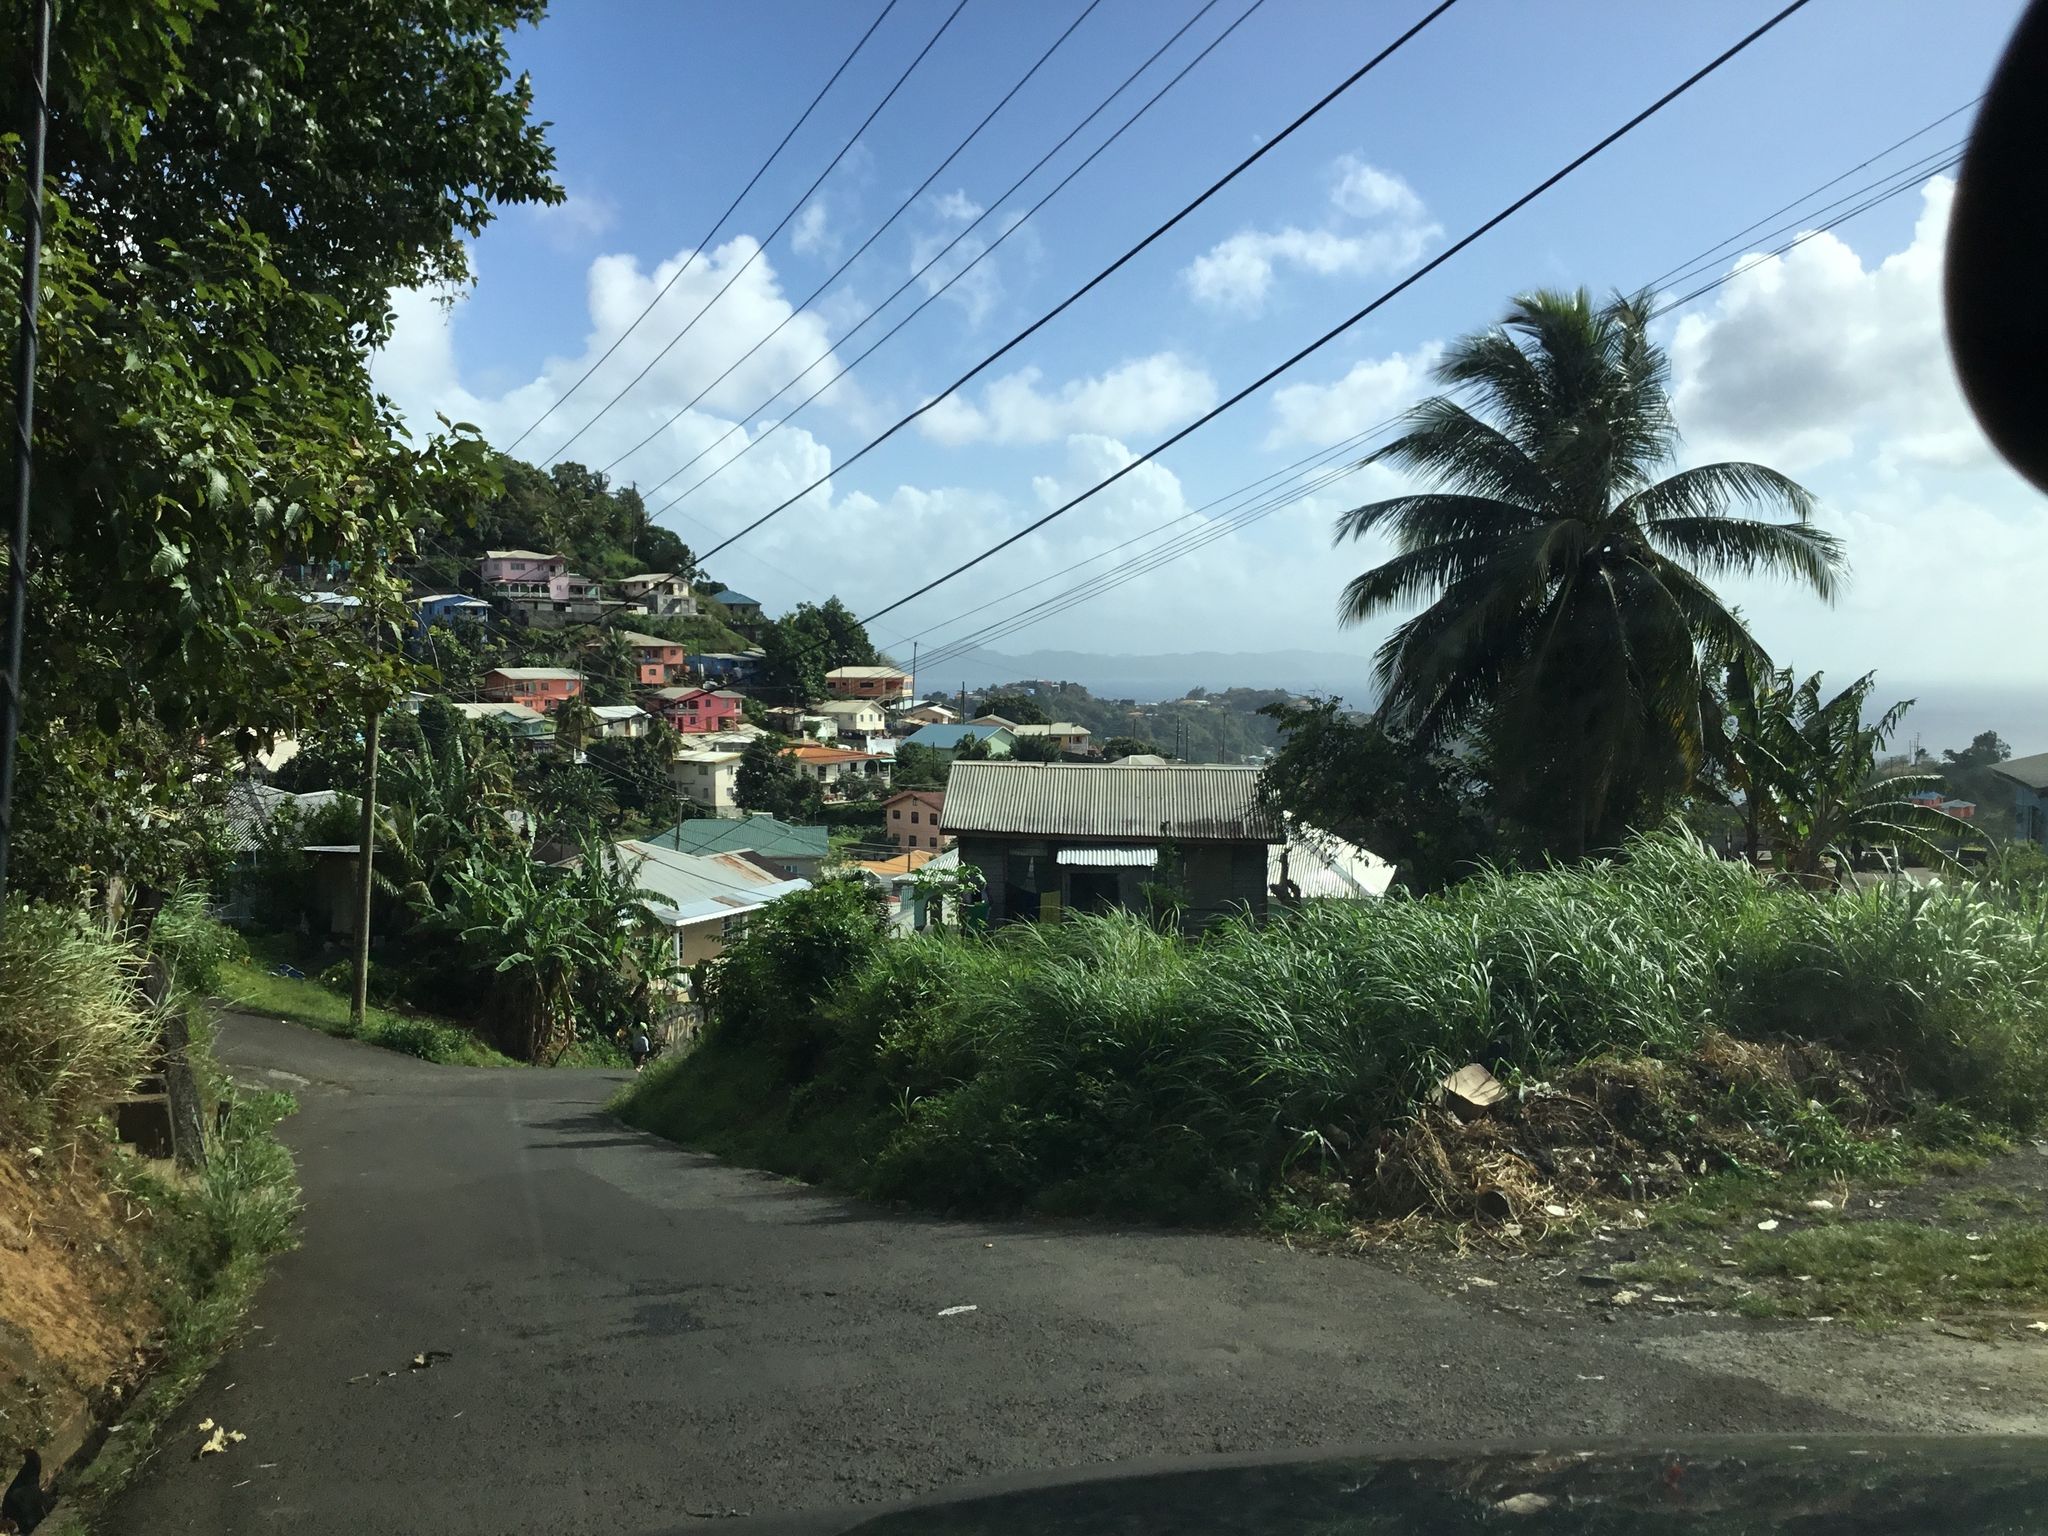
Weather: clear
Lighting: day
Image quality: slightly poor
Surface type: driving surface
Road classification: residential
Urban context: dense urban cluster
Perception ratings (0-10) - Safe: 3.27, Lively: 2.1, Beautiful: 7.79, Boring: 6.39, Depressing: 2.12, Wealthy: 4.34